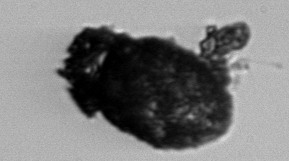
Label: Stenosemella_pacifica